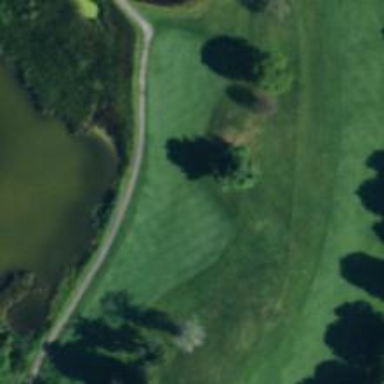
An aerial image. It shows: Golf hole.